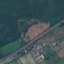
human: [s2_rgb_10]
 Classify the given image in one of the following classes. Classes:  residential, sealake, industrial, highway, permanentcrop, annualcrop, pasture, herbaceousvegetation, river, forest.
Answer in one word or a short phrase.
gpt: Highway